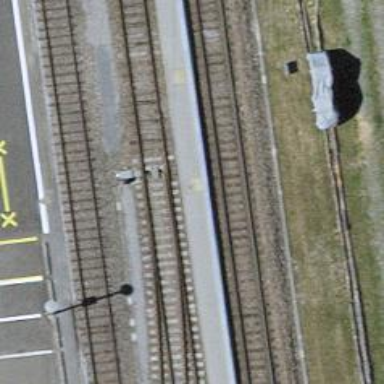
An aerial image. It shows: Railway switch.